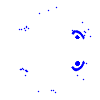
Particle: electron